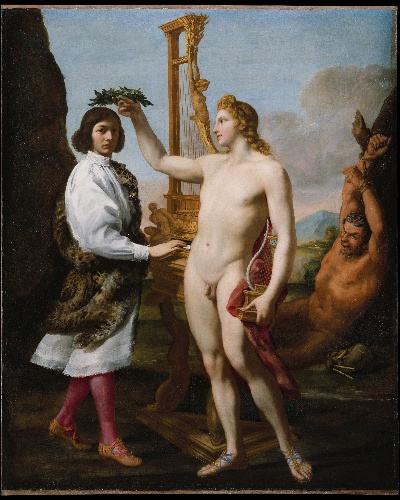
Title: Marcantonio Pasqualini (1614–1691) Crowned by Apollo
Artist: Andrea Sacchi
Artist bio: Italian, Rome (?) ca. 1599–1661 Rome
Date: 1641
Object type: Painting
Classification: Paintings
Medium: Oil on canvas
Dimensions: 96 x 76 1/2 in. (243.8 x 194.3 cm)
Department: European Paintings
Credit line: Purchase, Enid A. Haupt Gift and Gwynne Andrews Fund, 1981
Accession year: 1981
Repository: Metropolitan Museum of Art, New York, NY
Tags: Men|Harpsichords|Apollo|Satyrs